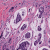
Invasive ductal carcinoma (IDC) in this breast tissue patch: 0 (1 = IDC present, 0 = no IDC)